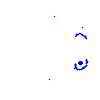
Particle: kaon